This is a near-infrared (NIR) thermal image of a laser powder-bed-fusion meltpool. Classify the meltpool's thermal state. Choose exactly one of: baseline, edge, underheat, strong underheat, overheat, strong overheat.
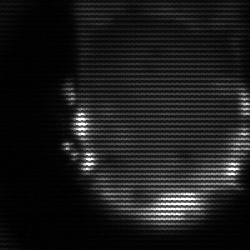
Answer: baseline